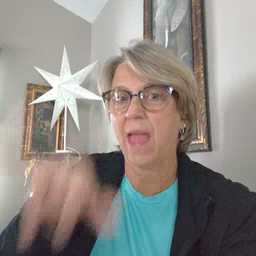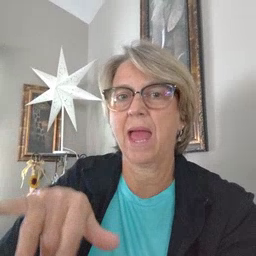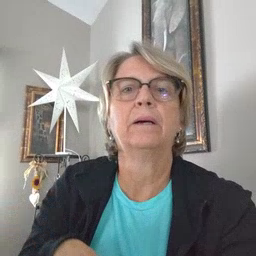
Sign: that